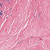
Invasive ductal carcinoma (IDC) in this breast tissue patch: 0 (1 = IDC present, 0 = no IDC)